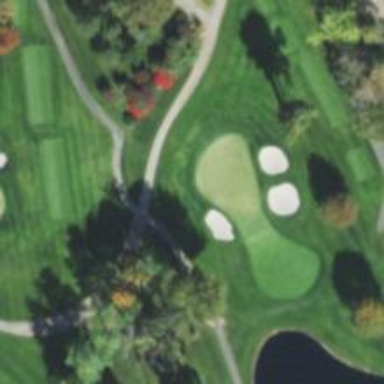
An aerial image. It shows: Path used for both walking and golf.